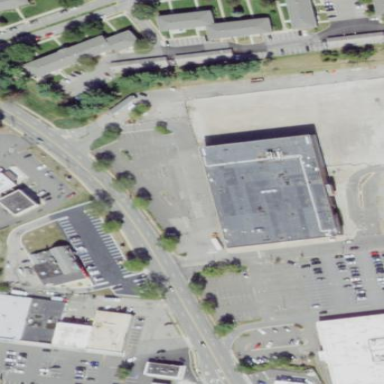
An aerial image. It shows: Commercial building housing department store.